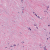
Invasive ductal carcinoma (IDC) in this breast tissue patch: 1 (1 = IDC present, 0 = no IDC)